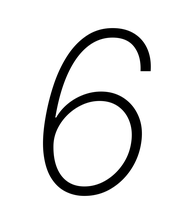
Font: Inter-Italic_ExtraLight_Italic